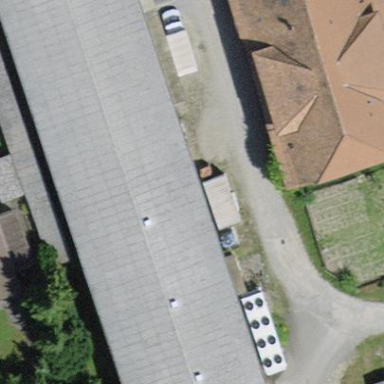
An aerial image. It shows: Industrial building.